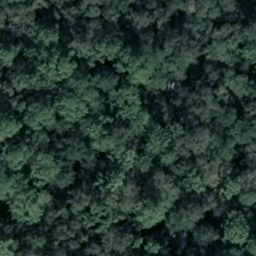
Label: forest